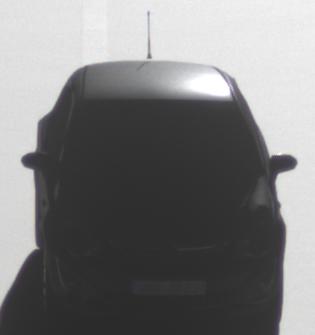
Make: Opel
Model: Corsa 1.2
Detailed model: Corsa (D)
Model produced from: 2011/01
Model produced until: 2014/08
Doors: 3
Color: black
Road condition: dry road
Daytime: sunrise or sunset
Contrast: high contrast